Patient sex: F
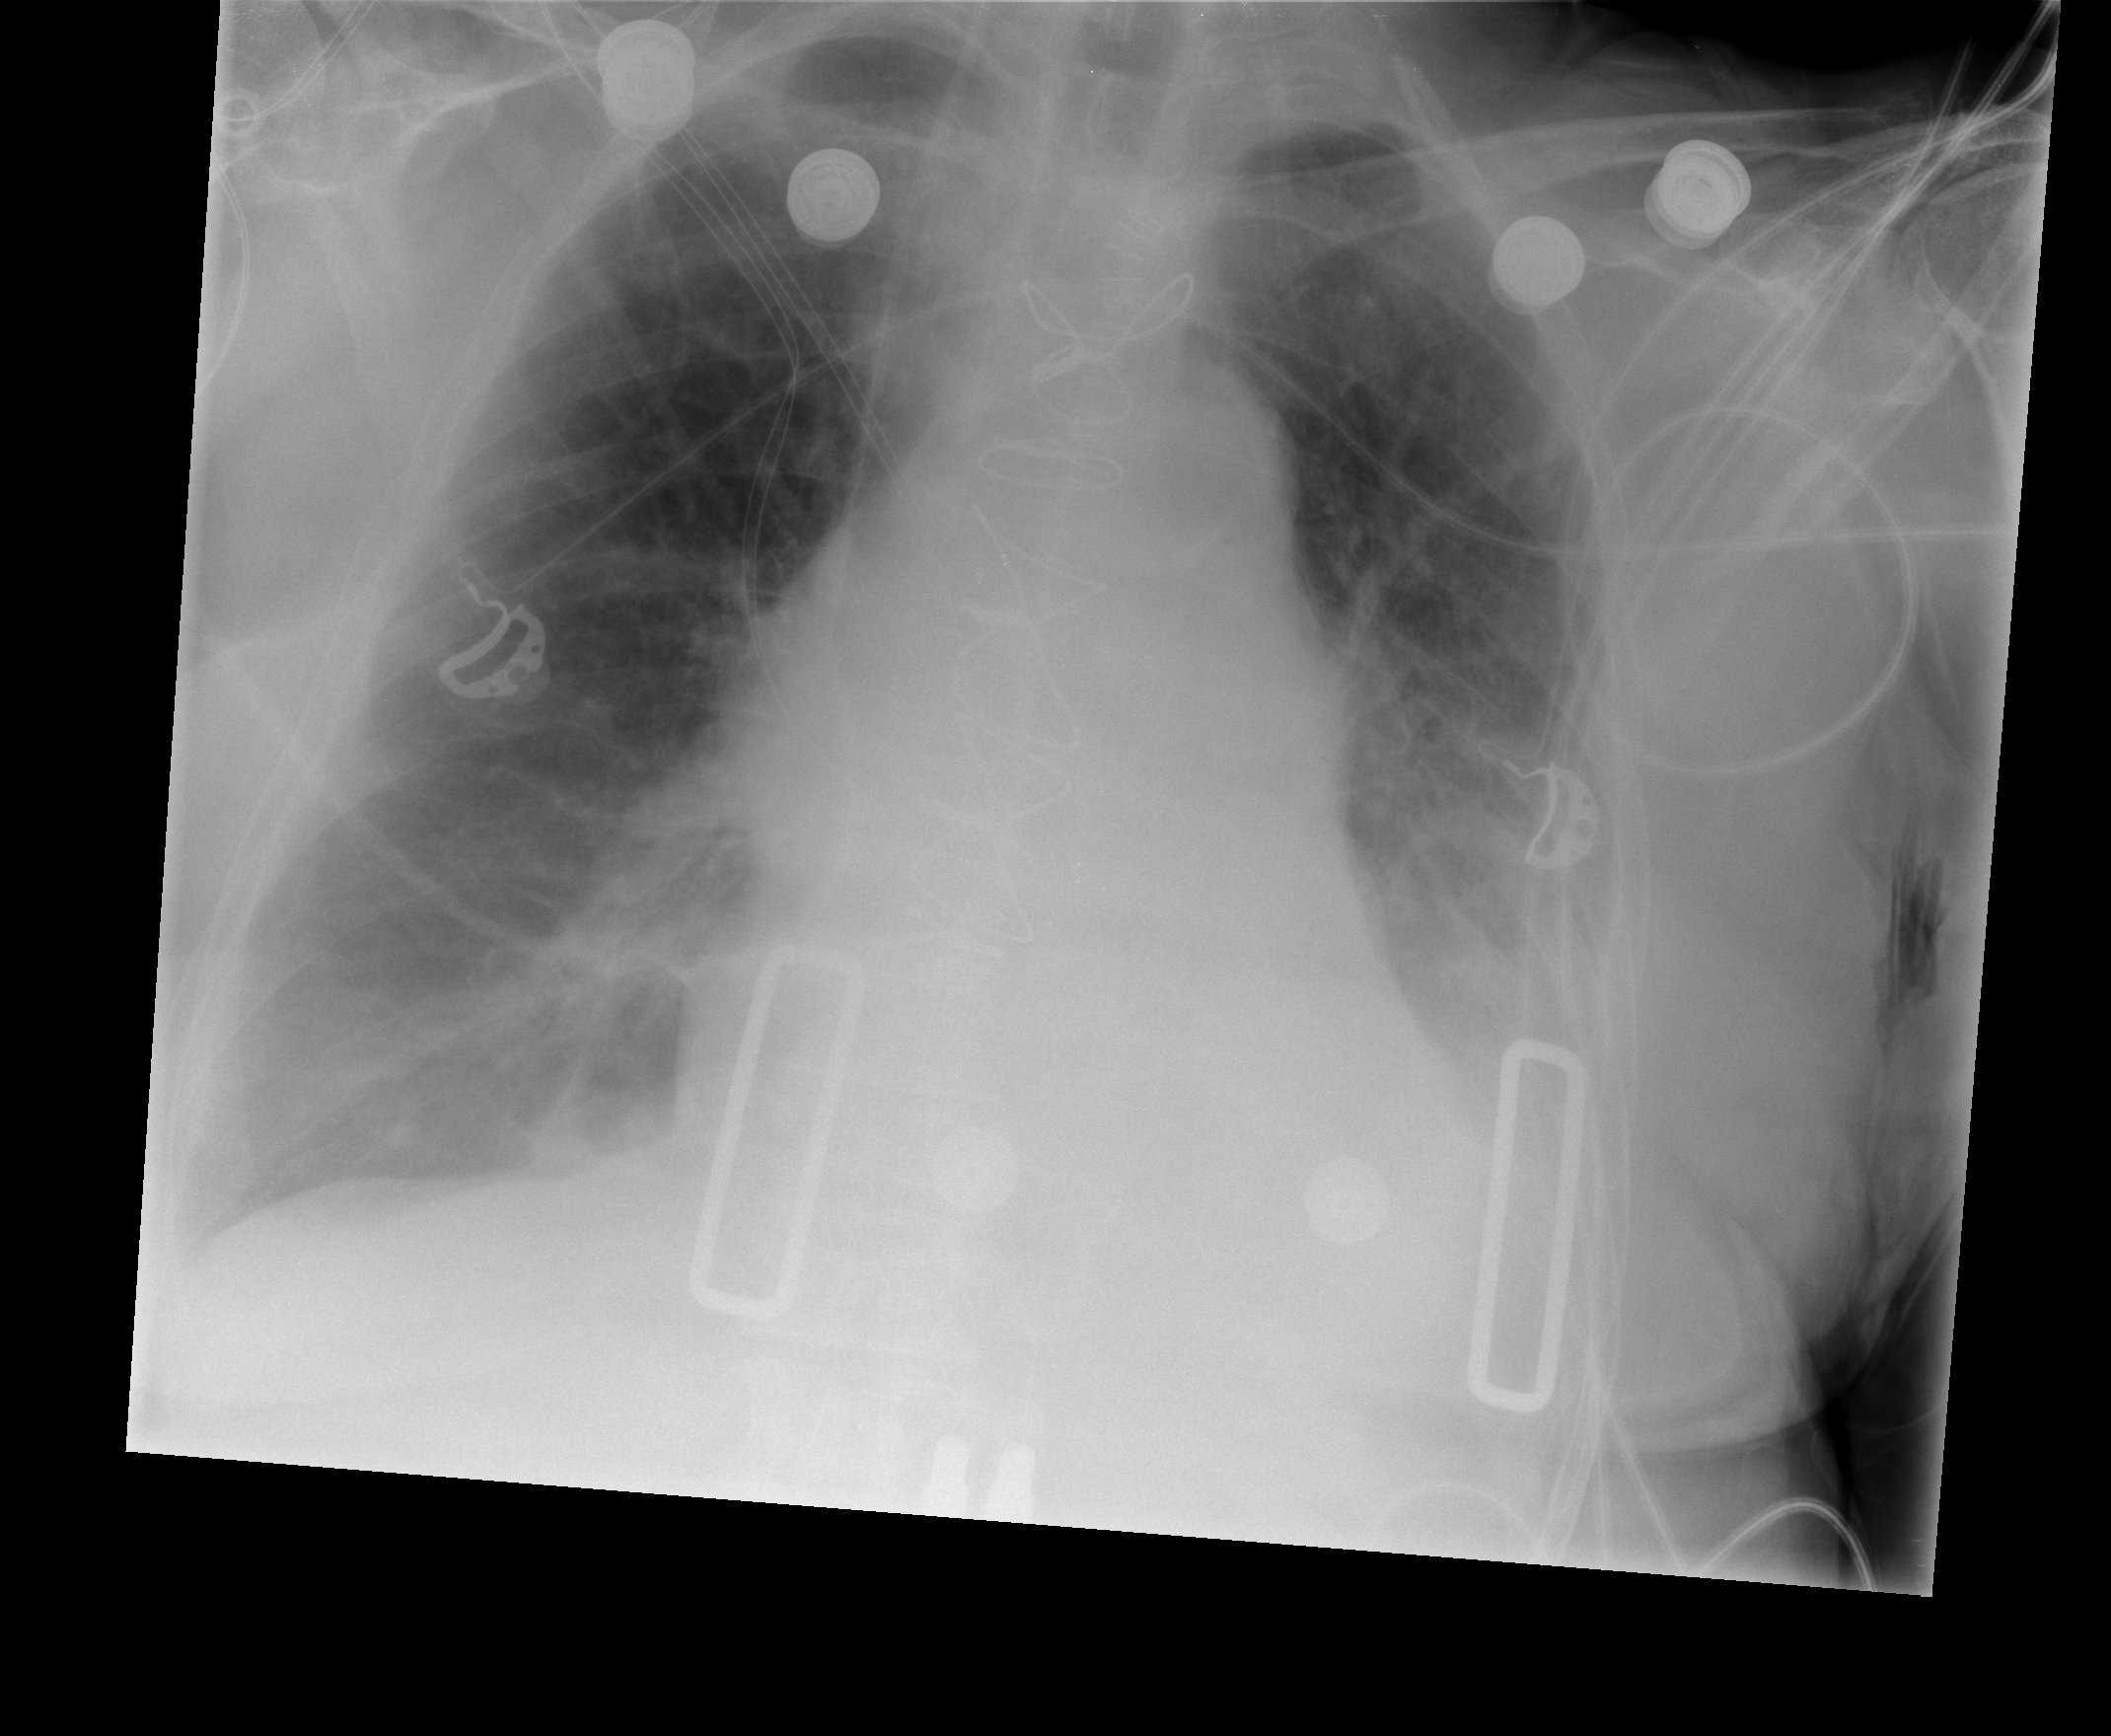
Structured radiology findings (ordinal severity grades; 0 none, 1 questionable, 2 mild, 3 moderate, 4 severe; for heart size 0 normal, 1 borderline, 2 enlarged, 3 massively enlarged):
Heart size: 2
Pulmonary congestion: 1
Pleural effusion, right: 1
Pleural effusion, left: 2
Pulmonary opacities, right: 0
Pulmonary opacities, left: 1
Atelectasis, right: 1
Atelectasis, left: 2